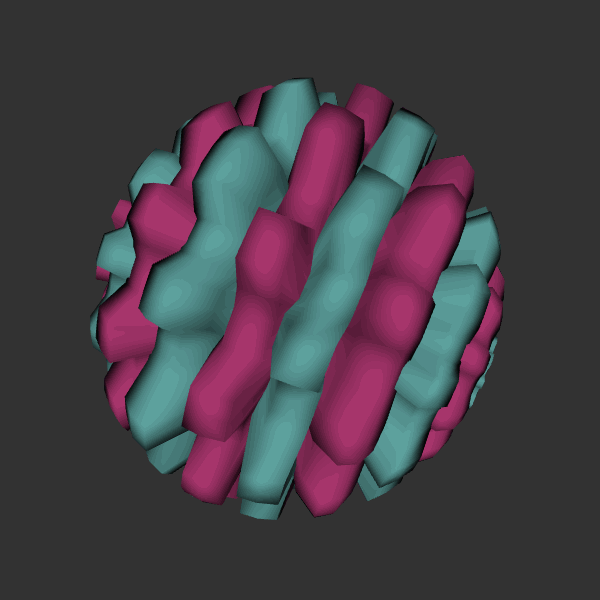
Background: dark